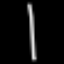
Label: line